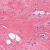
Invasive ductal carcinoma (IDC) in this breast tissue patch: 0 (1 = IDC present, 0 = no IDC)